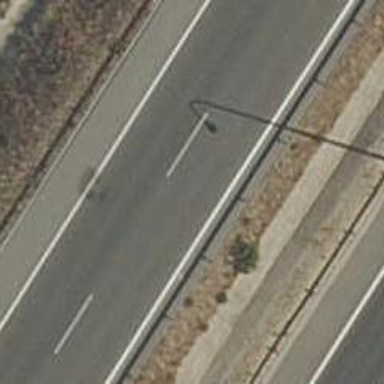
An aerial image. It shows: Motorway link.